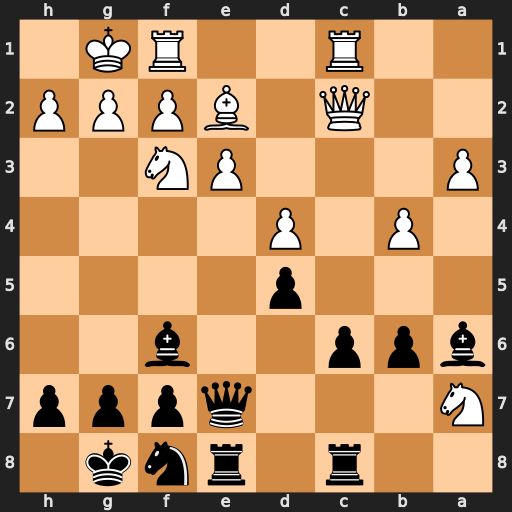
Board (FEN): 2r1rnk1/N3qppp/bpp2b2/3p4/1P1P4/P3PN2/2Q1BPPP/2R2RK1
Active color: b
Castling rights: -
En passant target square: -
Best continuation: Qxa7 Bxa6 Qxa6